Aerial crown-view tile of a tropical tree (Barro Colorado Island, Panama), acquired 20250818:
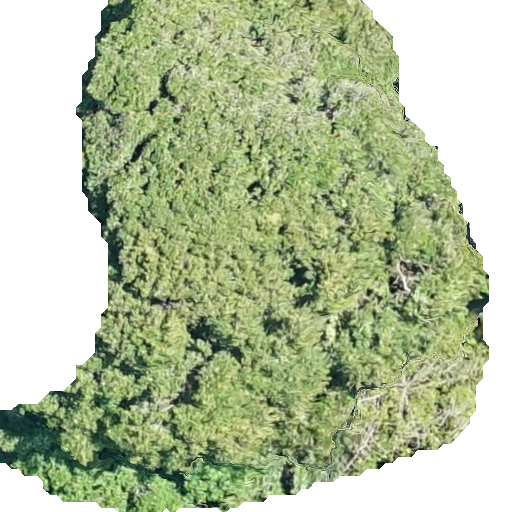
Species: Prioria copaifera
GBIF accepted scientific name: Prioria copaifera
Crown area: 267.233 m²